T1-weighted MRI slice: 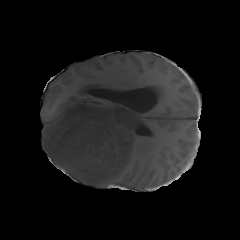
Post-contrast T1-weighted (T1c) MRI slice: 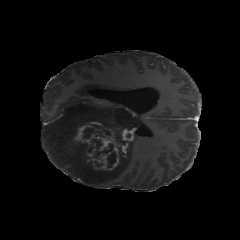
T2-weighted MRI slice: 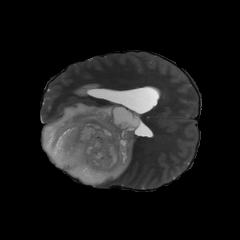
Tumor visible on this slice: yes